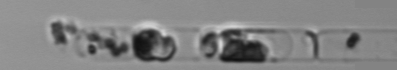
Label: Guinardia_delicatula_TAG_internal_parasite